Question: I need to create Encrypted "PayNow" paypal buttons on the fly for a website.
I read all the documentation I can find on the paypal website.
I understood that I need to use the BMCreateButton ButtonManager NVP API.
But I've been unable to find any information, nor any reasonably simple and documented sample code, about HOW I'm supposed to call these API.
Do I need to put my parameter in a form and post it on some kind of server?
Do I need to put all the parameter on an url, call this url, ad use the result?
How do I authenticate to this service?
I'm going to create encrypted paynow button for different paypal business account.
Can someone show me some VB.Net or C# code that actually call this BMCreateButton NVP API?
So that I can see:
- - - -
- Thanks to <URL> about how to call Paypal API.
- <URL> is more usefull information about how paypal NVP API works.
- <URL> an interesting website that generate API Call URL for the BMCreateButton API
- <URL>
- Some more useful information <URL> about Paypal API integration
- <URL> you can find the current and latest version number of the Paypal API
Now I've created some code that actually do something, but it give me an error.
This code actually create an encrypted paynow button using the BMCreateButton API.
It seem to works, but when I click the paynow button, it show all the payment parameters, but also show the error
:
'''
Public Shared Sub PaypalTest3web()
Dim NVP As New Dictionary(Of String, String)
Dim strUsername As String = "aso_1273063882_biz_api3.megatesto.it"
Dim strPassword As String = "<PHONE>"
Dim strSignature As String = "A22sd7623RGUsduDHDSFU57N7dfhfS23DUYVhdf85du8S6FJ6D5bfoh5"
Dim strNVPSandboxServer As String = "https://api-3t.sandbox.paypal.com/nvp"
NVP.Add("USER", strUsername)
NVP.Add("PWD", strPassword)
NVP.Add("SIGNATURE", strSignature)
Dim bvCount As Integer
bvCount = 0
NVP.Add("METHOD", "BMCreateButton")
NVP.Add("VERSION", "85.0")
NVP.Add("BUTTONCODE", "ENCRYPTED") ''CLEARTEXT / ENCRYPTED
NVP.Add("BUTTONTYPE", "BUYNOW")
NVP.Add("BUTTONSUBTYPE", "PRODUCTS") ''Optional: PRODUCTS / SERVICES
bvCount = bvCount + 1 : NVP.Add("L_BUTTONVAR" & bvCount, "business=D64TG758HIWj2") ''Merchant ID
'bvCount = bvCount + 1 : NVP.Add("L_BUTTONVAR" & bvCount, "cmd=_s-xclick") ''DONT SPECIFY the cmd parameter, if specifien it will generate an error on the decription of the "secure order", I don't know why...
bvCount = bvCount + 1 : NVP.Add("L_BUTTONVAR" & bvCount, "lc=IT")
bvCount = bvCount + 1 : NVP.Add("L_BUTTONVAR" & bvCount, "button_subtype=PRODUCTS")
bvCount = bvCount + 1 : NVP.Add("L_BUTTONVAR" & bvCount, "item_name=Test_product")
bvCount = bvCount + 1 : NVP.Add("L_BUTTONVAR" & bvCount, "item_number=123456")
bvCount = bvCount + 1 : NVP.Add("L_BUTTONVAR" & bvCount, "amount=12.00")
bvCount = bvCount + 1 : NVP.Add("L_BUTTONVAR" & bvCount, "currency_code=EUR")
bvCount = bvCount + 1 : NVP.Add("L_BUTTONVAR" & bvCount, "quantity=1")
''build the parameter string
Dim paramBuilder As New StringBuilder
For Each kv As KeyValuePair(Of String, String) In NVP
Dim st As String
st = kv.Key & "=" & HttpUtility.UrlEncode(kv.Value) & "&"
paramBuilder.Append(st)
Next
Dim param As String
param = paramBuilder.ToString
param = param.Substring(0, param.Length - 1) 'remove the last '&'
'Create web request and web response objects, make sure you using the correct server (sandbox/live)
Dim wrWebRequest As HttpWebRequest = DirectCast(WebRequest.Create(strNVPSandboxServer), HttpWebRequest)
wrWebRequest.Method = "POST"
Dim requestWriter As New StreamWriter(wrWebRequest.GetRequestStream())
requestWriter.Write(param)
requestWriter.Close()
'' Get the response.
Dim responseReader As StreamReader
responseReader = New StreamReader(wrWebRequest.GetResponse().GetResponseStream())
''and read the response
Dim responseData As String
responseData = responseReader.ReadToEnd()
responseReader.Close()
''url-decode the results
Dim result As String
result = HttpUtility.UrlDecode(responseData)
Dim formattedResult As String
formattedResult = "Request on " & strNVPSandboxServer & vbCrLf &
HttpUtility.UrlDecode(param.Replace("&", vbCrLf & " ")) & vbCrLf & vbCrLf &
"Result:" & vbCrLf & result & vbCrLf & vbCrLf &
"--------------------------------------" & vbCrLf
''show the results
Trace.WriteLine(result)
MessageBox.Show(result)
End Sub
'''
'''
<form action="https://www.sandbox.paypal.com/cgi-bin/webscr" method="post">
<input type="hidden" name="cmd" value="_s-xclick">
<input type="hidden" name="encrypted" value="-----BEGIN PKCS7-----MIIHwgYJKoZIhvcNAQcEoIIHszCCB68CAQExggE6MIIBNgIBADCBnjCBmDELMAkGA1UEBhMCVVMxEzARBgNVBAgTCkNhbGlmb3JuaWExETAPBgNVBAcTCFNhbiBKb3NlMRUwEwYDVQQKEwxQYXlQYWwsIEluYy4xFjAUBgNVBAsUDXNhbmRib3hfY2VydHMxFDASBgNVBAMUC3NhbmRib3hfYXBpMRwwGgYJKoZIhvcNAQkBFg1yZUBwYXlwYWwuY29tAgEAMA0GCSqGSIb3DQEBAQUABIGAi72cfj/XbJRIGhu2IL7LzSoXP4TBUezxk5jDGfTpab9ygOQSeW4GeuHE7VpM33Tc+jyJHg7kyusn8PUeA6ZNquFwqMA0i3wVBWPhlEFPn15Xwn3SglgWP4yAXxHmXnid5hy9rQXJbqQvO9OQbapja2L5V8eIEfLhjP+Iaq+nrn4xCzAJBgUrDgMCGgUAMIIBDAYJKoZIhvcNAQcBMBQGCCqGSIb3DQMHBAgpl56+2FJbVYCB6A+/oYjbTs5Q3dcy94FRnIevEBgwWINZlBH7YUBE3qWZ0PqZRQoggglD41cyj0R4tBNQoo78UPOYGJ7/PI7lgZLbGUM0iUqV9LTha6+PM5M59jmOuzZ5Nv2+uVslJkRd820TYF0SjrcnaE3ft18AE7vTFT3OG6YQcSPT82cLfiME1+AtaEZ68TMYyIy/Om9qJv1n5W1K8HX7WNxrmfmK7ohCA+axGjkvQCNdTUTqhIb2ZD93X2ya7+WtQkEHB+7XDDJwhS1/jI7MNe+QxGOxEo/92Edewi+zVhg5Fjf2n1Q5MImRcAcoM36gggOlMIIDoTCCAwqgAwIBAgIBADANBgkqhkiG9w0BAQUFADCBmDELMAkGA1UEBhMCVVMxEzARBgNVBAgTCkNhbGlmb3JuaWExETAPBgNVBAcTCFNhbiBKb3NlMRUwEwYDVQQKEwxQYXlQYWwsIEluYy4xFjAUBgNVBAsUDXNhbmRib3hfY2VydHMxFDASBgNVBAMUC3NhbmRib3hfYXBpMRwwGgYJKoZIhvcNAQkBFg1yZUBwYXlwYWwuY29tMB4XDTA0MDQxOTA3MDI1NFoXDTM1MDQxOTA3MDI1NFowgZgxCzAJBgNVBAYTAlVTMRMwEQYDVQQIEwpDYWxpZm9ybmlhMREwDwYDVQQHEwhTYW4gSm9zZTEVMBMGA1UEChMMUGF5UGFsLCBJbmMuMRYwFAYDVQQLFA1zYW5kYm94X2NlcnRzMRQwEgYDVQQDFAtzYW5kYm94X2FwaTEcMBoGCSqGSIb3DQEJARYNcmVAcGF5cGFsLmNvbTCBnzANBgkqhkiG9w0BAQEFAAOBjQAwgYkCgYEAt5bjv/0N0qN3TiBL+1+L/EjpO1jeqPaJC1fDi+cC6t6tTbQ55Od4poT8xjSzNH5S48iHdZh0C7EqfE1MPCc2coJqCSpDqxmOrO+9QXsjHWAnx6sb6foHHpsPm7WgQyUmDsNwTWT3OGR398ERmBzzcoL5owf3zBSpRP0NlTWonPMCAwEAAaOB+DCB9TAdBgNVHQ4EFgQUgy4i2asqiC1rp5Ms81Dx8nfVqdIwgcUGA1UdIwSBvTCBuoAUgy4i2asqiC1rp5Ms81Dx8nfVqdKhgZ6kgZswgZgxCzAJBgNVBAYTAlVTMRMwEQYDVQQIEwpDYWxpZm9ybmlhMREwDwYDVQQHEwhTYW4gSm9zZTEVMBMGA1UEChMMUGF5UGFsLCBJbmMuMRYwFAYDVQQLFA1zYW5kYm94X2NlcnRzMRQwEgYDVQQDFAtzYW5kYm94X2FwaTEcMBoGCSqGSIb3DQEJARYNcmVAcGF5cGFsLmNvbYIBADAMBgNVHRMEBTADAQH/MA0GCSqGSIb3DQEBBQUAA4GBAFc288DYGX+GX2+WP/dwdXwficf+rlG+0V9GBPJZYKZJQ069W/ZRkUuWFQ+Opd2yhPpneGezmw3aU222CGrdKhOrBJRRcpoO3FjHHmXWkqgbQqDWdG7S+/l8n1QfDPp+jpULOrcnGEUY41ImjZJTylbJQ1b5PBBjGiP0PpK48cdFMYIBpDCCAaACAQEwgZ4wgZgxCzAJBgNVBAYTAlVTMRMwEQYDVQQIEwpDYWxpZm9ybmlhMREwDwYDVQQHEwhTYW4gSm9zZTEVMBMGA1UEChMMUGF5UGFsLCBJbmMuMRYwFAYDVQQLFA1zYW5kYm94X2NlcnRzMRQwEgYDVQQDFAtzYW5kYm94X2FwaTEcMBoGCSqGSIb3DQEJARYNcmVAcGF5cGFsLmNvbQIBADAJBgUrDgMCGgUAoF0wGAYJKoZIhvcNAQkDMQsGCSqGSIb3DQEHATAcBgkqhkiG9w0BCQUxDxcNMTIwNDAzMDcxMDA5WjAjBgkqhkiG9w0BCQQxFgQUl2SP4H6+jn0c8fejmdZ5IoeJcPMwDQYJKoZIhvcNAQEBBQAEgYCjmQurKhtDO2g9/qbrvaxXHVRMP54jncODgLAMbauYHALYJlk2r5k+Q3x/GAuuiaj47A0qGlPoyQ/WddHYF0R4Ffph0ocrAXLH9RC8jz2Cqx+rt/8FIa7h1OhDwIhJynJ6eIPMfzm3T0wytZa6x8GnZaOJ0MtKqOeojkZjL61feQ==-----END PKCS7-----
">
<input type="image" src="https://www.sandbox.paypal.com/en_US/i/btn/btn_buynow_LG.gif" border="0" name="submit" alt="PayPal - Il sistema di pagamento online piu facile e sicuro!">
<img alt="" border="0" src="https://www.sandbox.paypal.com/it_IT/i/scr/pixel.gif" width="1" height="1">
</form>
'''

As you can see, all the parameters (item name, price, item_id...) are correct.
But I'm unable to understand why I'm getting this error.
If you want to try this code you should substitute your API user/password/signature. The generated PayNow button only works when you are logged in your paypal sandbox account.
Do you have any idea about how to solve this error?
after solving this issue, I'll need to understand how to create encrypted button for a third paypal business account (we will need to create encrypted button for paypal accounts of our customers). Using our API credentials, customer merchant code, and having our API credential configured up in our customers paypal account isn't enought... It say that merchant code is not valid. Probably I'm missing something...
It seem that I've found how to solve the aforementioned error: simply remove the "cmd=_s-xclick / _xclick" parameters. If the "cmd" is not specified, the paynow button doesn't seem to generate any error. More testing is needed... anyway I've commented the code line in the code example.
Now, back to business.
Let's do some testing, and then find the proper way to create paynow button for third party paypal accounts.
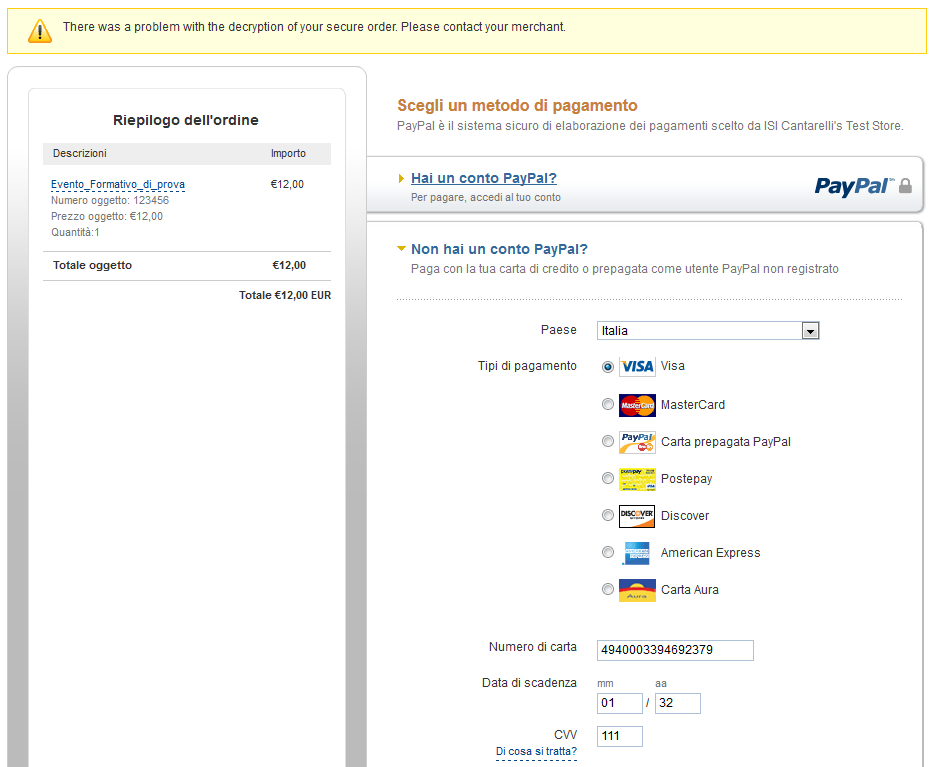
Answer: Ok, finally I got it! :-)
Here is a brief explanation of how PayPal API works with Third-party access.
- <URL>- - - -
'''
Public Shared Sub PaypalThirdPartyPayNowButtonTest()
Dim bvCount As Integer = 0 ''L_BUTTONVAR counter
Dim NVP As New Dictionary(Of String, String) ''Api Name-Value-Pair parameters
''define paypal SANDBOX server
Dim paypalApiServerUrl As String = "https://api-3t.sandbox.paypal.com/nvp"
''define Api credentials of YOUR business paypal account
Dim yourApiUsername As String = "aso_1273063882_biz_api3.megatesto.it"
Dim yourApiPassword As String = "<PHONE>"
Dim yourApiSignature As String = "A22sd7623RGUsduDHDSFU57N7dfhfS23DUYVhdf85du8S6FJ6D5bfoh5"
''define Your CUSTOMER identification data
Dim customerEmailID As String = "MyCustomer_143363961_biz@megatesto.it"
Dim customerMerchantID As String = "3S4EF7BI96YHS"
''use YOUR identification data
NVP.Add("USER", yourApiUsername)
NVP.Add("PWD", yourApiPassword)
NVP.Add("SIGNATURE", yourApiSignature)
''use your CUSTOMER identification data
NVP.Add("SUBJECT", customerEmailID)
bvCount = bvCount + 1 : NVP.Add("L_BUTTONVAR" & bvCount, "business=" & customerMerchantID) ''Merchant ID
''Api method name and version
NVP.Add("METHOD", "BMCreateButton")
NVP.Add("VERSION", "85.0")
''method specific parameters
NVP.Add("BUTTONCODE", "ENCRYPTED")
NVP.Add("BUTTONTYPE", "BUYNOW")
NVP.Add("BUTTONSUBTYPE", "PRODUCTS")
''Buynow button specific parameters
bvCount = bvCount + 1 : NVP.Add("L_BUTTONVAR" & bvCount, "lc=IT")
bvCount = bvCount + 1 : NVP.Add("L_BUTTONVAR" & bvCount, "button_subtype=PRODUCTS")
bvCount = bvCount + 1 : NVP.Add("L_BUTTONVAR" & bvCount, "item_name=Test_product")
bvCount = bvCount + 1 : NVP.Add("L_BUTTONVAR" & bvCount, "item_number=123456")
bvCount = bvCount + 1 : NVP.Add("L_BUTTONVAR" & bvCount, "amount=12.00")
bvCount = bvCount + 1 : NVP.Add("L_BUTTONVAR" & bvCount, "currency_code=EUR")
bvCount = bvCount + 1 : NVP.Add("L_BUTTONVAR" & bvCount, "quantity=1")
''bvCount = bvCount + 1 : NVP.Add("L_BUTTONVAR" & bvCount, "cmd=_s-xclick") 'DONT' specify the cmd parameter, if you specify it, it wont work, paypal will give you an error
''build the parameter string
Dim paramBuilder As New StringBuilder
For Each kv As KeyValuePair(Of String, String) In NVP
Dim st As String
st = kv.Key & "=" & HttpUtility.UrlEncode(kv.Value) & "&"
paramBuilder.Append(st)
Next
Dim param As String
param = paramBuilder.ToString
param = param.Substring(0, param.Length - 1) ''remove the last '&'
''Create web request and web response objects, make sure you using the correct server (sandbox/live)
Dim wrWebRequest As HttpWebRequest = DirectCast(WebRequest.Create(paypalApiServerUrl), HttpWebRequest)
wrWebRequest.Method = "POST"
Dim requestWriter As New StreamWriter(wrWebRequest.GetRequestStream())
requestWriter.Write(param)
requestWriter.Close()
'' Get the responseReader
Dim responseReader As StreamReader
responseReader = New StreamReader(wrWebRequest.GetResponse().GetResponseStream())
''read the response
Dim responseData As String
responseData = responseReader.ReadToEnd()
responseReader.Close()
''url-decode the results
Dim result As String
result = HttpUtility.UrlDecode(responseData)
Dim formattedResult As String
formattedResult = "Request on " & paypalApiServerUrl & vbCrLf &
HttpUtility.UrlDecode(param.Replace("&", vbCrLf & " ")) & vbCrLf & vbCrLf &
"Result:" & vbCrLf & HttpUtility.UrlDecode(responseData.Replace("&", vbCrLf & " ")) & vbCrLf & vbCrLf &
"--------------------------------------" & vbCrLf
''show the results
Trace.WriteLine(formattedResult)
MessageBox.Show(formattedResult)
End Sub
'''
'''
public static void PaypalThirdPartyPayNowButtonTest()
{
int bvCount = 0; //L_BUTTONVAR counter
Dictionary<string, string> NVP = new Dictionary<string, string>(); //Api Name-Value-Pair parameters
//paypal SANDBOX server
string paypalApiServerUrl = "https://api-3t.sandbox.paypal.com/nvp";
//Api credentials of YOUR business paypal account
string yourApiUsername = "aso_1273063882_biz_api3.megatesto.it";
string yourApiPassword = "<PHONE>";
string yourApiSignature = "A22sd7623RGUsduDHDSFU57N7dfhfS23DUYVhdf85du8S6FJ6D5bfoh5";
//Your CUSTOMER identification data
string customerEmailID = "MyCustomer_143363961_biz@megatesto.it";
string customerMerchantID = "3S4EF7BI96YHS";
//use YOUR identification data
NVP.Add("USER", yourApiUsername);
NVP.Add("PWD", yourApiPassword);
NVP.Add("SIGNATURE", yourApiSignature);
//use your CUSTOMER identification data
NVP.Add("SUBJECT", customerEmailID);
bvCount++; NVP.Add("L_BUTTONVAR" + bvCount.ToString() , "business=" + customerMerchantID);
//Api method name and version
NVP.Add("METHOD", "BMCreateButton");
NVP.Add("VERSION", "85.0");
//method specific parameters
NVP.Add("BUTTONCODE", "ENCRYPTED");
NVP.Add("BUTTONTYPE", "BUYNOW");
NVP.Add("BUTTONSUBTYPE", "PRODUCTS");
//Buynow button specific parameters
bvCount++; NVP.Add("L_BUTTONVAR" + bvCount.ToString() , "lc=IT");
bvCount++; NVP.Add("L_BUTTONVAR" + bvCount.ToString() , "button_subtype=PRODUCTS");
bvCount++; NVP.Add("L_BUTTONVAR" + bvCount.ToString() , "item_name=Test_product");
bvCount++; NVP.Add("L_BUTTONVAR" + bvCount.ToString() , "item_number=123456");
bvCount++; NVP.Add("L_BUTTONVAR" + bvCount.ToString() , "amount=12.00");
bvCount++; NVP.Add("L_BUTTONVAR" + bvCount.ToString() , "currency_code=EUR");
bvCount++; NVP.Add("L_BUTTONVAR" + bvCount.ToString() , "quantity=1");
//bvCount = bvCount + 1 : NVP.Add("L_BUTTONVAR" & bvCount, "cmd=_s-xclick") //DON'T specify the cmd parameter, if you specify it, it wont work, paypal will give you an error
//build the parameter string
StringBuilder paramBuilder = new StringBuilder();
foreach (KeyValuePair<string, string> kv in NVP)
{
string st = kv.Key + "=" + System.Web.HttpUtility.UrlEncode(kv.Value) + "&";
paramBuilder.Append(st);
}
string param = paramBuilder.ToString();
param = param.Substring(0, param.Length - 1); //remove the last '&'
//Create web request and web response objects, make sure you using the correct server (sandbox/live)
System.Net.HttpWebRequest wrWebRequest = (System.Net.HttpWebRequest)System.Net.WebRequest.Create(paypalApiServerUrl);
wrWebRequest.Method = "POST";
System.IO.StreamWriter requestWriter = new System.IO.StreamWriter(wrWebRequest.GetRequestStream());
requestWriter.Write(param);
requestWriter.Close();
//Get the responseReader
System.IO.StreamReader responseReader = new System.IO.StreamReader(wrWebRequest.GetResponse().GetResponseStream());
string responseData = responseReader.ReadToEnd();
responseReader.Close();
//url-decode the results
string result = System.Web.HttpUtility.UrlDecode(responseData);
string formattedResult = "Request on " + paypalApiServerUrl + "
" + System.Web.HttpUtility.UrlDecode(param.Replace("&", "
")) + "
Result:
" + System.Web.HttpUtility.UrlDecode(responseData.Replace("&", "
")) + "
--------------------------------------
";
//show the results
System.Diagnostics.Trace.WriteLine(formattedResult);
System.Windows.Forms.MessageBox.Show(formattedResult);
}
'''
@Style is asking for a working PHP example... I don't know PHP, but I've found some links that may contain useful information for PHP coder,: you can look for BMCreateButton api inside these source files:
- <URL>